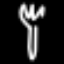
Label: fork